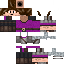
A female human skin with medium skin, wearing brown long hair dressed in a purple hoodie and brown pants, featuring a closed mouth.